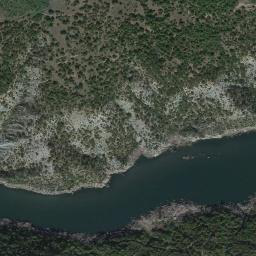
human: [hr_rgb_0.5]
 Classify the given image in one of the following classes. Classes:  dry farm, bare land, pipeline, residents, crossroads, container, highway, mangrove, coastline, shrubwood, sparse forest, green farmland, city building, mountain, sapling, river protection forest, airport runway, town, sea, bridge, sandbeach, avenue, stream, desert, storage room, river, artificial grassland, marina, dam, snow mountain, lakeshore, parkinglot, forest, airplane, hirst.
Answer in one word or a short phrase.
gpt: river